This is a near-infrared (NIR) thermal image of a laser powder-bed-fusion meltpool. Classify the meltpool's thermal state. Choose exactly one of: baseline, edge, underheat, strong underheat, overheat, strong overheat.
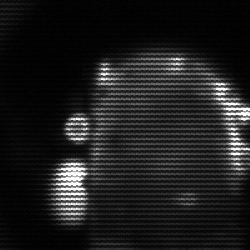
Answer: baseline